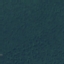
Land use / land cover class: Forest